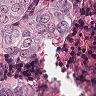
Metastatic tissue present: yes